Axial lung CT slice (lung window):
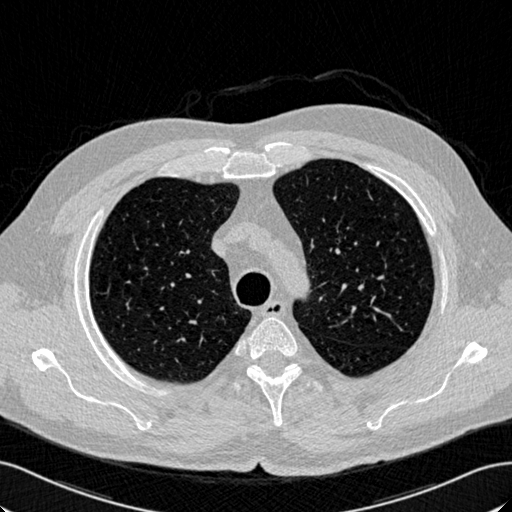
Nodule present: no